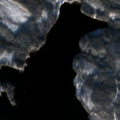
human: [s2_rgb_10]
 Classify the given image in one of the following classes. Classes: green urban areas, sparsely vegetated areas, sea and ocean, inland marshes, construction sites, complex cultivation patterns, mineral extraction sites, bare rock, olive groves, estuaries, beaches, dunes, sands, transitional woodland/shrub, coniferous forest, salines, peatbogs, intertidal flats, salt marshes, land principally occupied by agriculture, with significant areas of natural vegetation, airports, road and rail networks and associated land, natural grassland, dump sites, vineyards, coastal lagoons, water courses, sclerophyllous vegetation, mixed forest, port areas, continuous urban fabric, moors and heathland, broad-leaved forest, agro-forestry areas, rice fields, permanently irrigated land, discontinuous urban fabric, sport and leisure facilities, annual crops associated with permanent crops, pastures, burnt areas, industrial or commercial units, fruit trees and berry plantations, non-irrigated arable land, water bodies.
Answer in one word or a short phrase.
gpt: coniferous forest, mixed forest, transitional woodland/shrub, water bodies